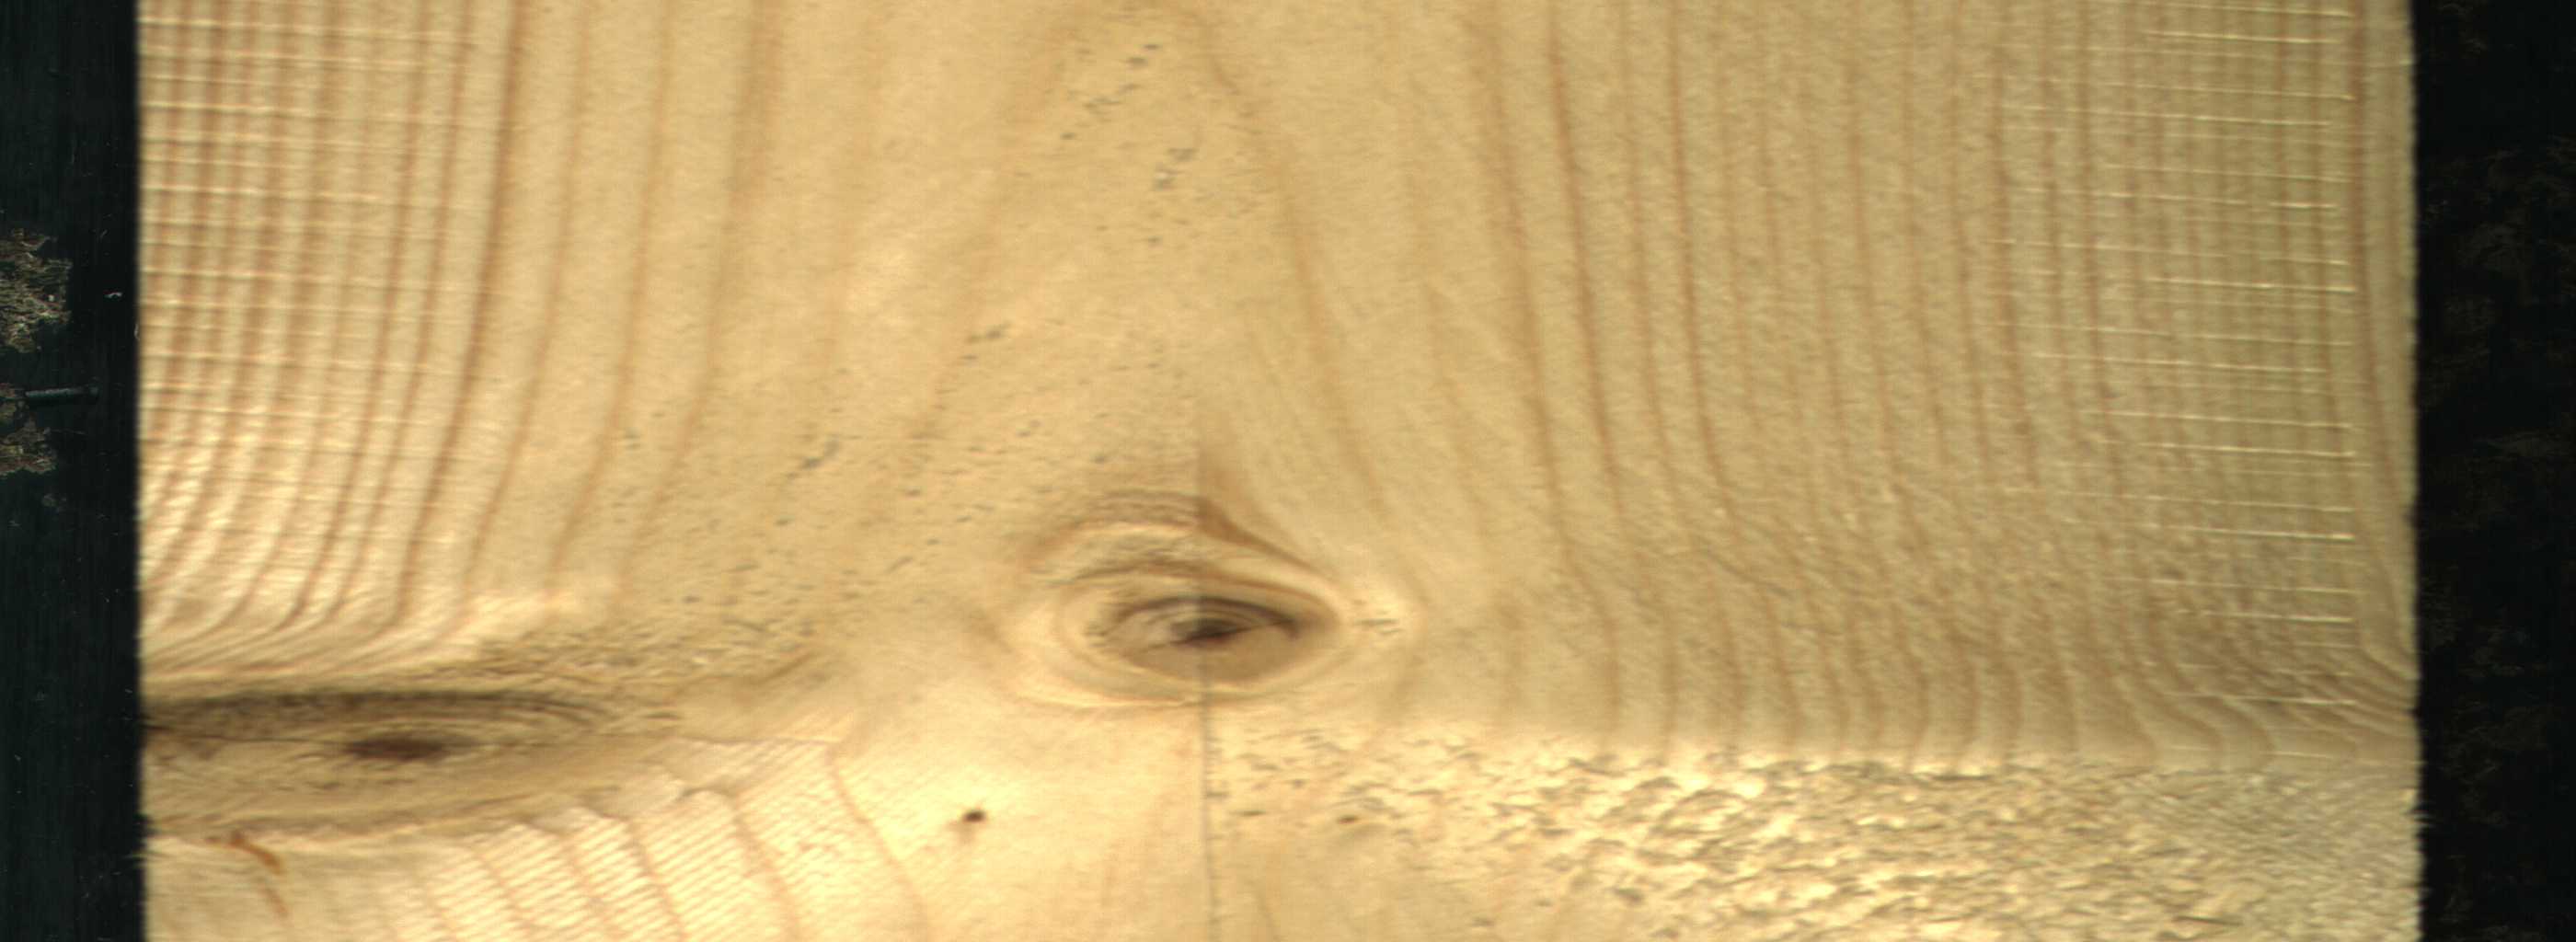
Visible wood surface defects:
Live_Knot
Live_Knot
Live_Knot